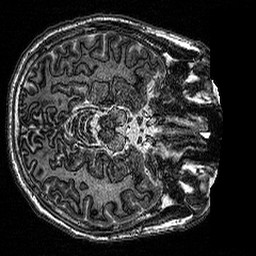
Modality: MP2RAGE
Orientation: axial
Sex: male
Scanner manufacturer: siemens
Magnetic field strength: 3 T
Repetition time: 5 s
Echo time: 0.00292 s